Aerial crown-view tile of a tropical tree (Barro Colorado Island, Panama), acquired 20250124:
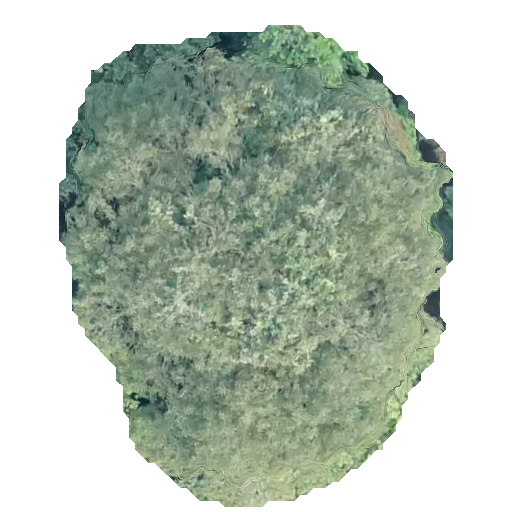
Species: Astronium graveolens
GBIF accepted scientific name: Astronium graveolens
Crown area: 217.121 m²